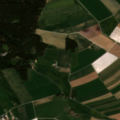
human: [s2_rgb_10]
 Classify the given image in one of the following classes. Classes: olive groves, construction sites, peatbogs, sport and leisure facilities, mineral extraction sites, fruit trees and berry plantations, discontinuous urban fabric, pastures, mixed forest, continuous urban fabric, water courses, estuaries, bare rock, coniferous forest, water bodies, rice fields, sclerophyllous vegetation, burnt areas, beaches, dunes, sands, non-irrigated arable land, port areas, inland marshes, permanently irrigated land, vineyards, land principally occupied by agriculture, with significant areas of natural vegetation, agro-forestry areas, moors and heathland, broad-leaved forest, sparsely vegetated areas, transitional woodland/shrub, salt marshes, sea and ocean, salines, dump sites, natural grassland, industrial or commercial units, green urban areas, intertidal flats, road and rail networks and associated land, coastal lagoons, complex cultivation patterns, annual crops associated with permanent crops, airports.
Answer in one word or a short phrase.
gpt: non-irrigated arable land, complex cultivation patterns, coniferous forest